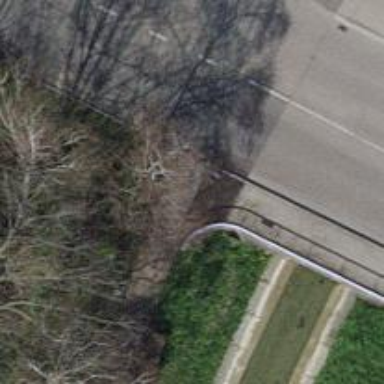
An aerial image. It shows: Sidewalk footway on asphalt bridge.